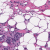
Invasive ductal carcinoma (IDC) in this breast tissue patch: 0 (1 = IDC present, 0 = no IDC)